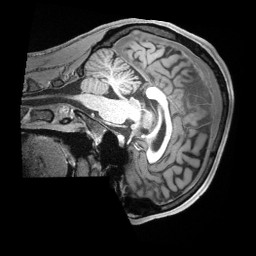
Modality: T1w
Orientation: sagittal
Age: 24
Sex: male
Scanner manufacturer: siemens
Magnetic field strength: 3 T
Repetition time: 2.4 s
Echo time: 0.00226 s